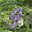
Label: 9